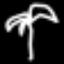
Label: palm tree